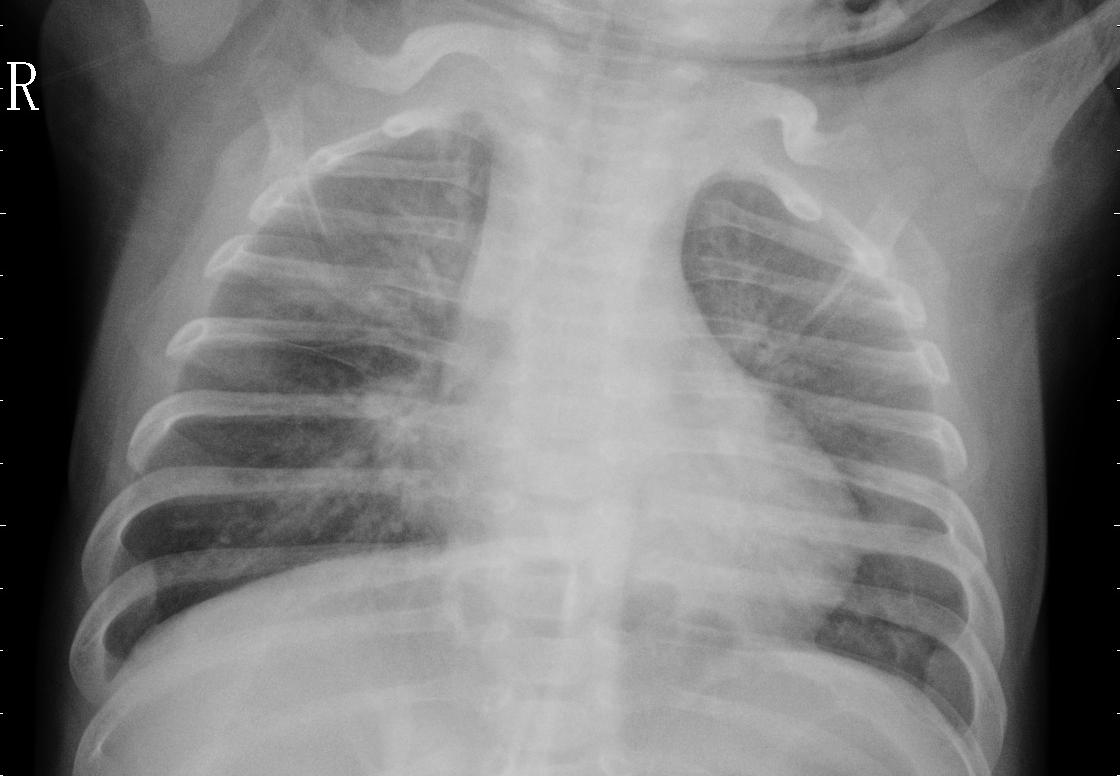
Diagnosis: PNEUMONIA